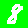
Digit: 8